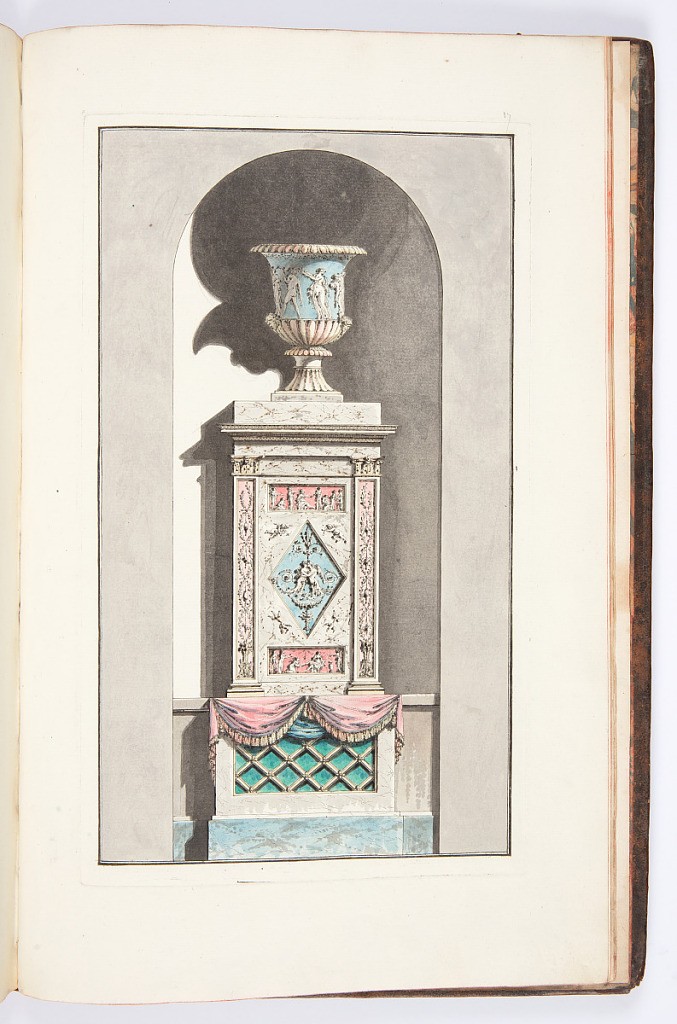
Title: POELE Russe avec pilastres d’ordre composé, orné de camés et draperies
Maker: Louis-Gustave Taraval, French, 1738 – 1794
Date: ca. 1791
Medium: Etching and hand colored watercolor on paper
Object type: Print
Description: Design for a stove heater decorated with neoclassical motifs, in the form of a pedestal decorated with friezes and panels with figures, scrolling acanthus leaves, flying putti, and foliate branches. A vase on top of the pedestal decorated with a frieze of figures, gadrooning and masks. Below the pedestal, a floral diaper pattern, and drapery. The whole is set into an arched niche. The plate is hand colored with watercolor.